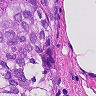
Metastatic tissue present: yes